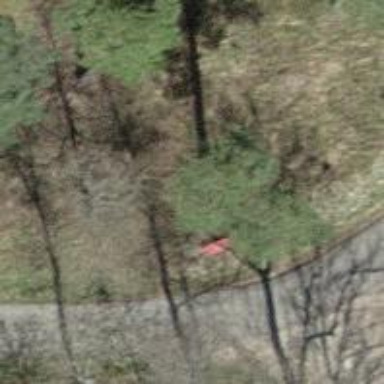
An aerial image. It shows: Bench.